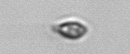
Label: Cryptophyta